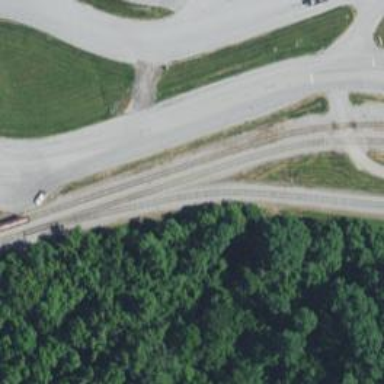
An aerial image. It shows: Railway spur service.